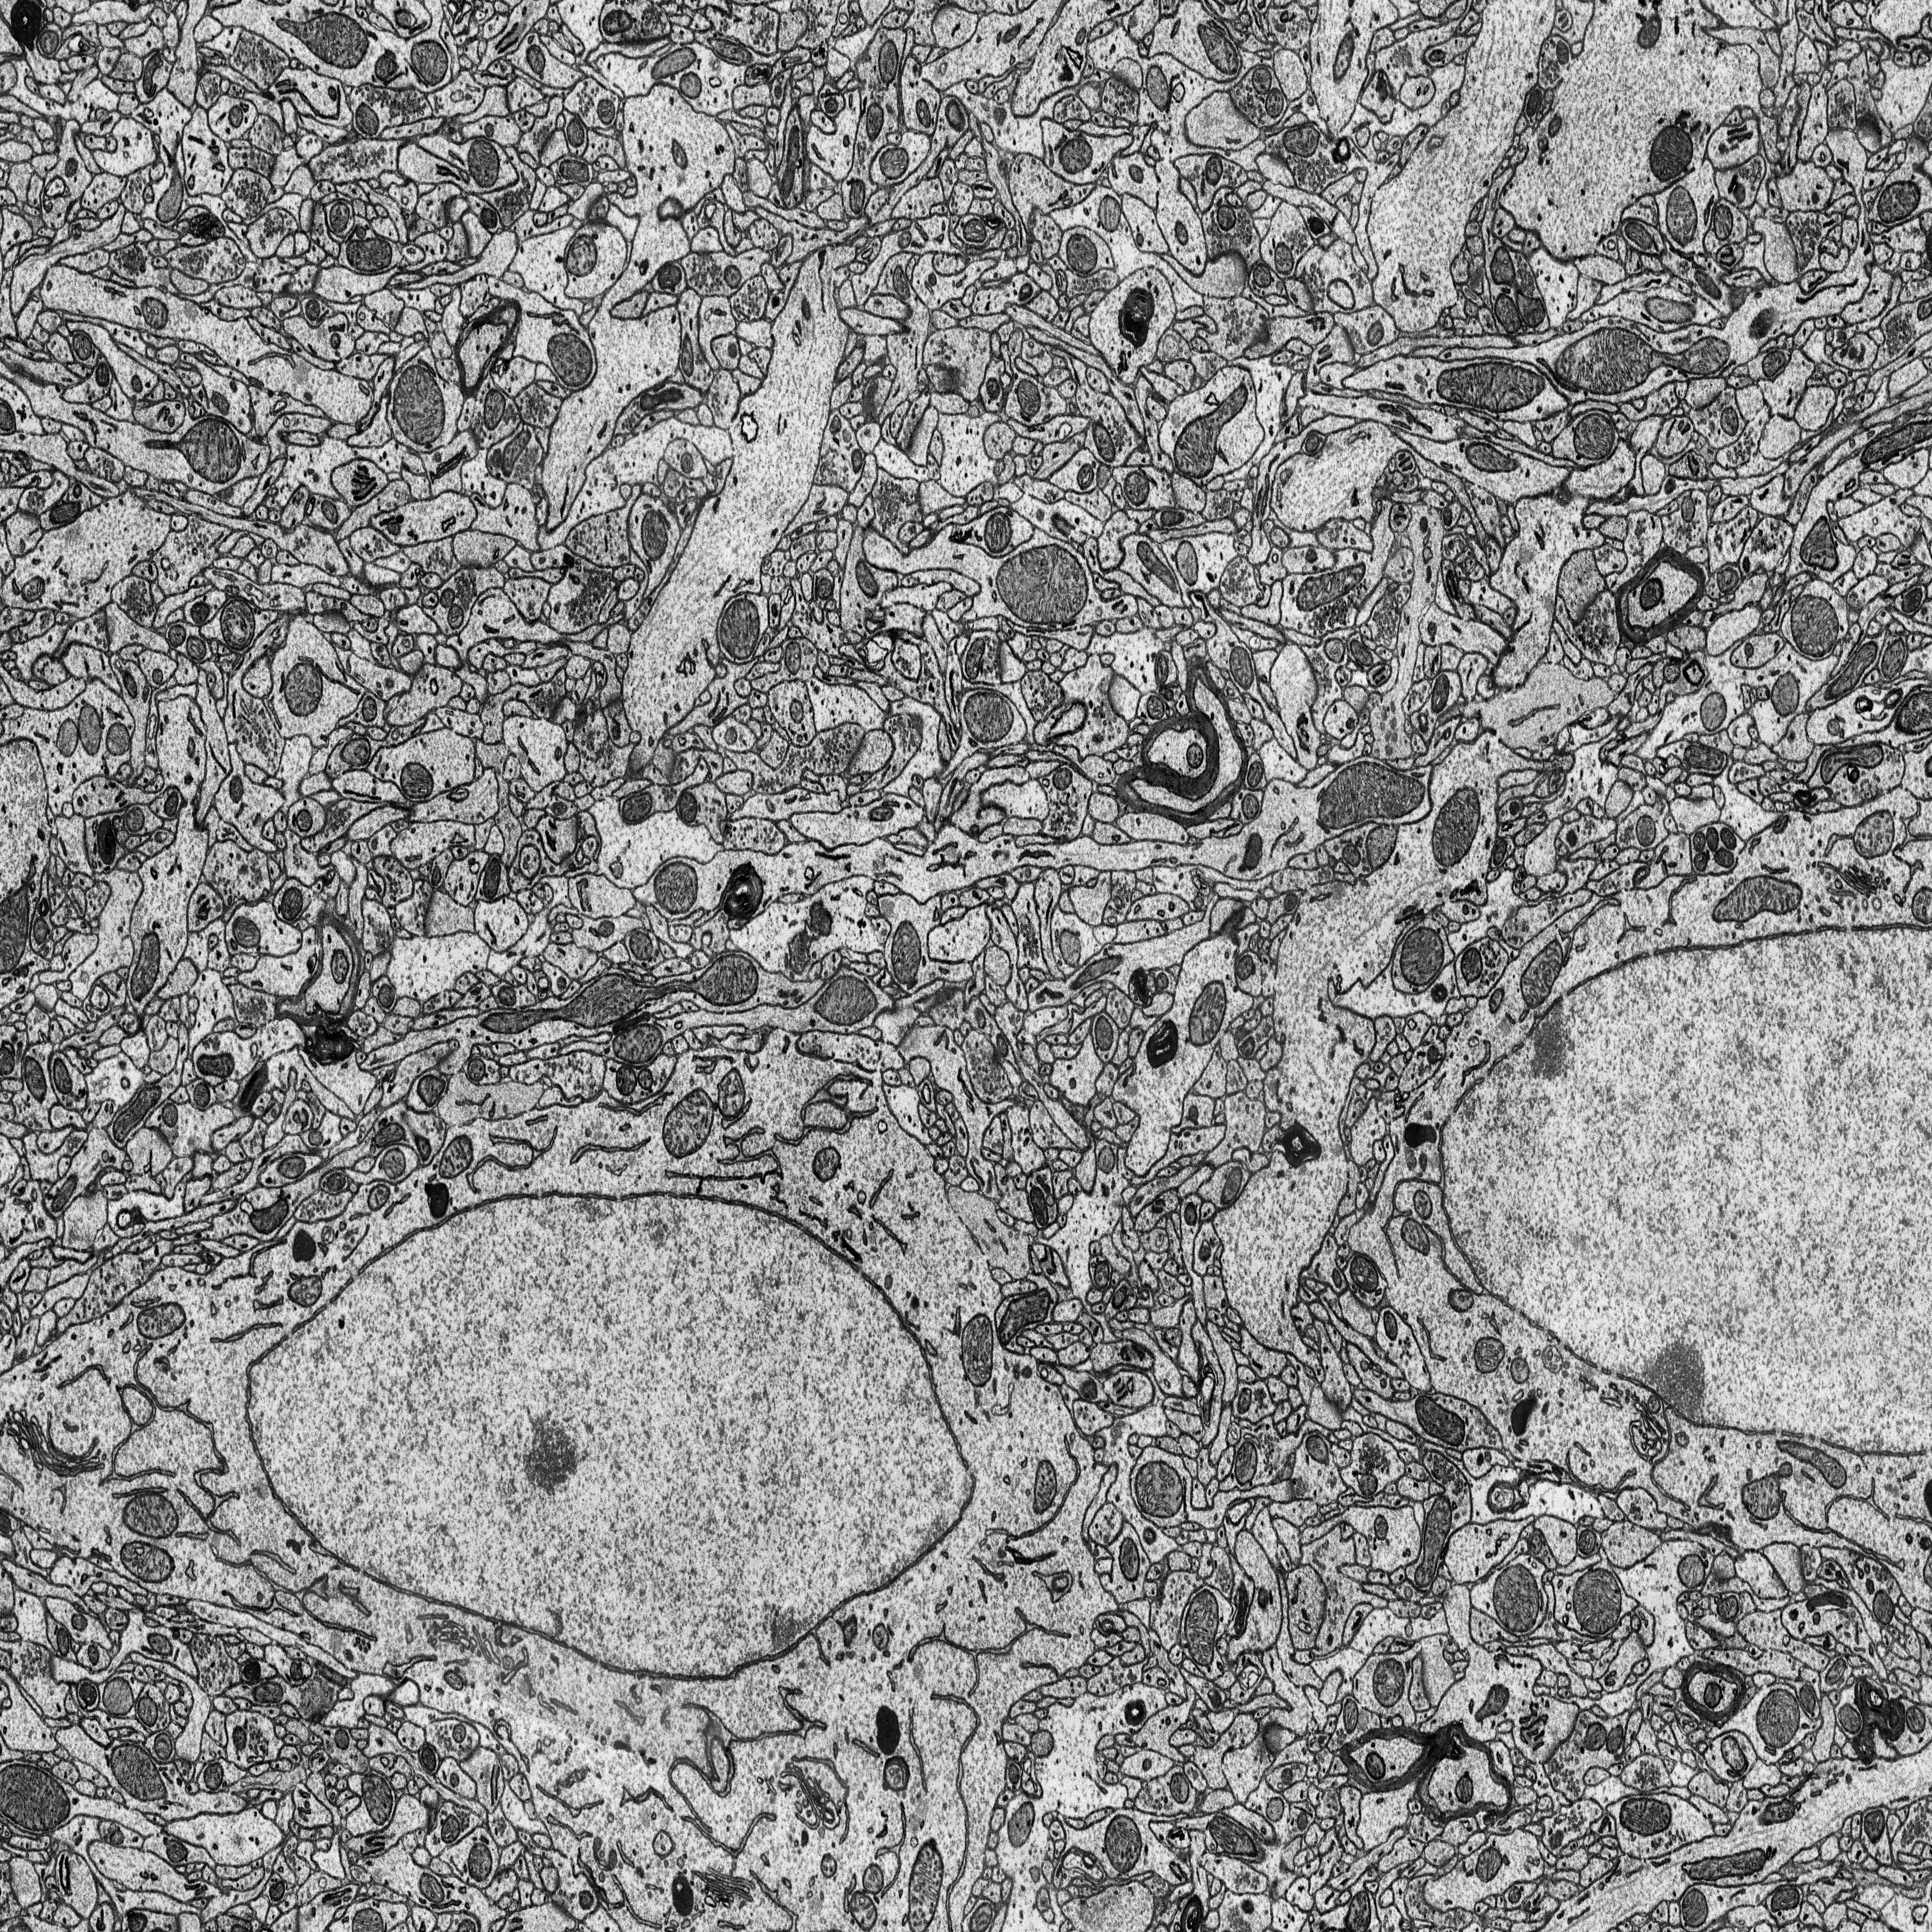
Electron microscopy slice of rat cortex tissue
Slice depth (z): 263
Mitochondria instances in slice: 394